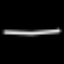
Label: line